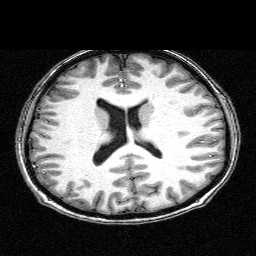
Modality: T1w
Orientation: coronal
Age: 29
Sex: female